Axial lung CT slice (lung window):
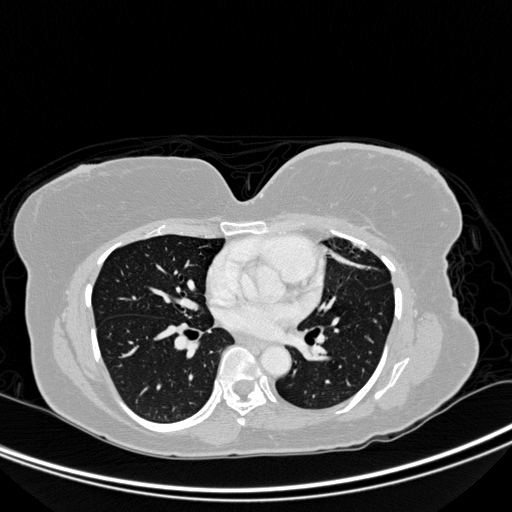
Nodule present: no